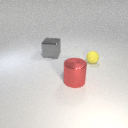
small yellow rubber sphere to the right of large gray metal cube